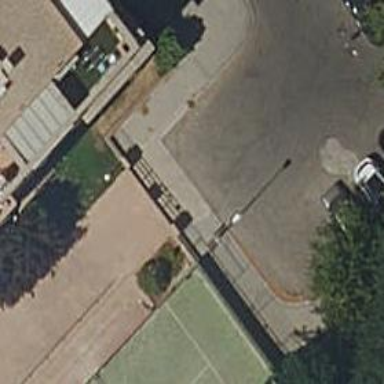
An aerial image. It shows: Gate.